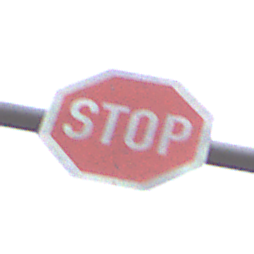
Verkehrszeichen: Stop
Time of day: Midday
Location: Outdoor (Nature)
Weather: Overcast
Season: NotSpecified
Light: Natural